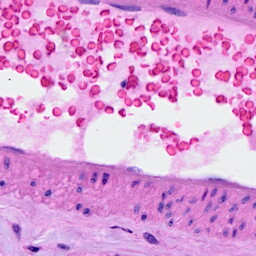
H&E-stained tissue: Breast